Field crop: maize
Growth stage: 2
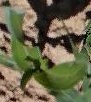
Species: maize